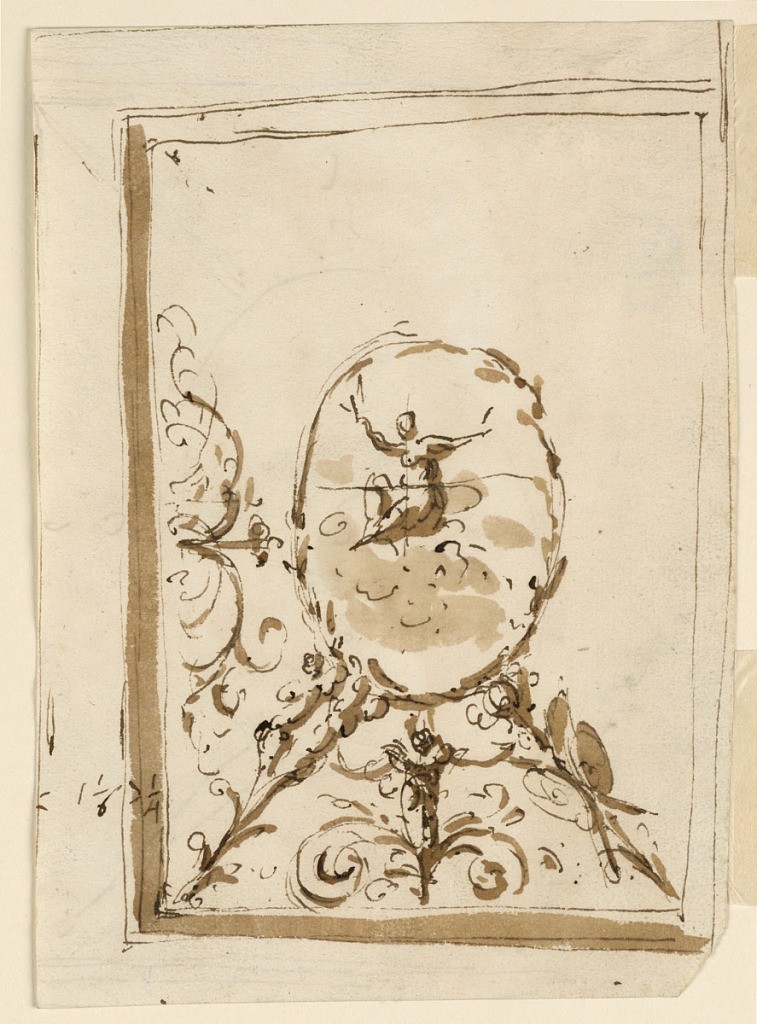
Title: Design for Ceiling Decoration
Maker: Giuseppe Barberi, Italian, 1746–1809
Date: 1746–1809
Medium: Pen and brown ink, brush and brown wash on off-white laid paper
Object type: Drawing
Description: Design for ceiling decoration featuring central figure amidst clouds, with rinceaux motifs at lower left.